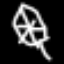
Label: leaf